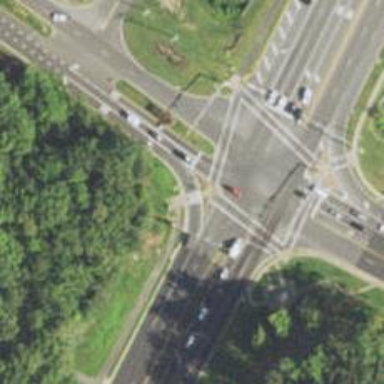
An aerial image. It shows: Marked crossing on cycleway road.